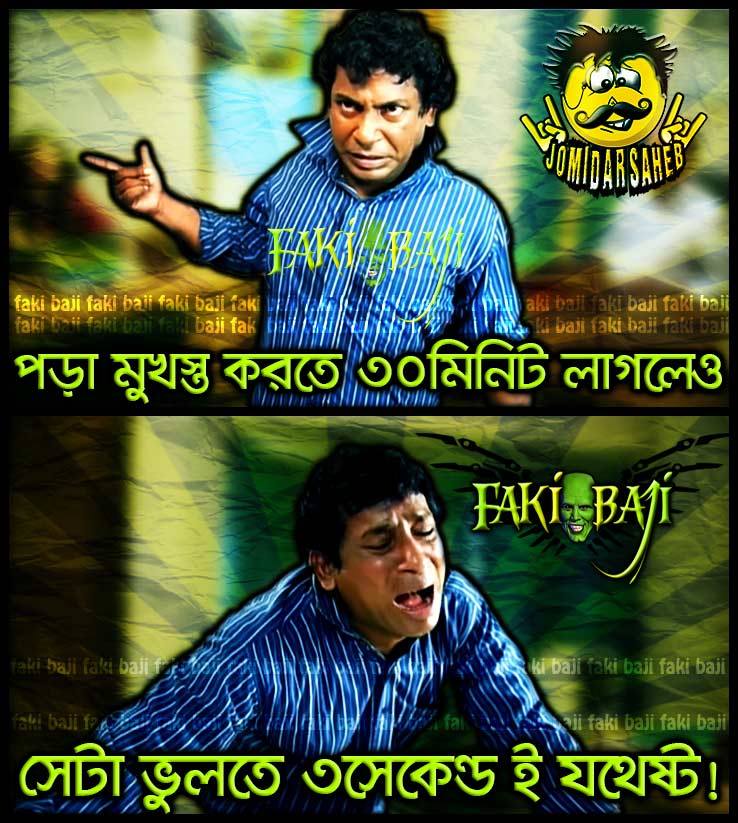
Text: পড়া মুখস্ত করতে ৩০মিনিট লাগলেও সেটা ভুলতে ৩ সেকেণ্ড ই যথেষ্ট!
Label: Non Hate